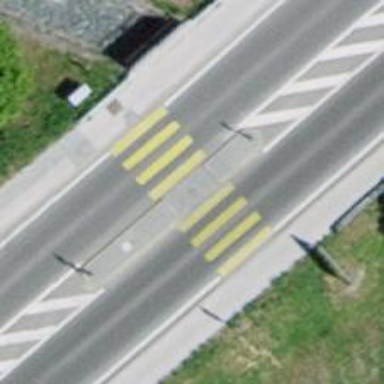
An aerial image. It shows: Zebra crossing. The crossing is uncontrolled and marked.